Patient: sex M, age 64
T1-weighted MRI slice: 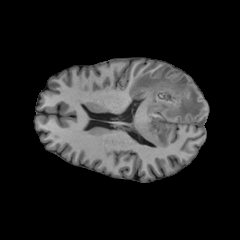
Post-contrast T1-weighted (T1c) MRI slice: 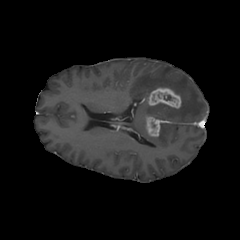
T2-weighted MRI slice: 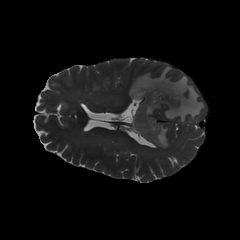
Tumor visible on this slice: yes
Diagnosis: Glioblastoma, IDH-wildtype
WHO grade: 4